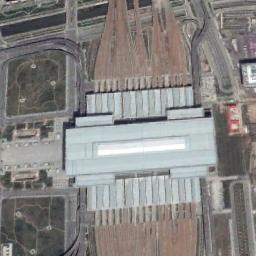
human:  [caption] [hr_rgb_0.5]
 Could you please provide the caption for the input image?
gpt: There are many roads beside the well-designed railway station .

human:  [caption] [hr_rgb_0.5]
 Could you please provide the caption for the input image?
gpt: The railway station is on the bare land next to some buildings .

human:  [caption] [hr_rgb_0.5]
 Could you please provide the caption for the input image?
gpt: There is a railway station under construction in the suburbs .

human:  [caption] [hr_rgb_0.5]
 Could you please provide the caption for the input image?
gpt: The railway station has lots of railways and a big building .

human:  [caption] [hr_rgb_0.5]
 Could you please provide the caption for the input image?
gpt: There are some green meadows around the railway station .